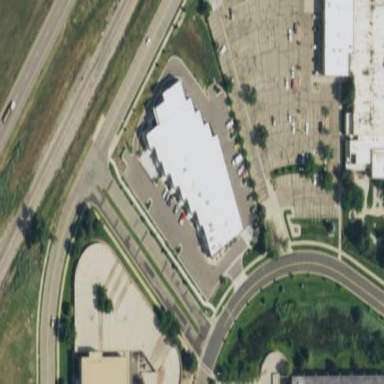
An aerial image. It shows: Flat-roofed commercial building.